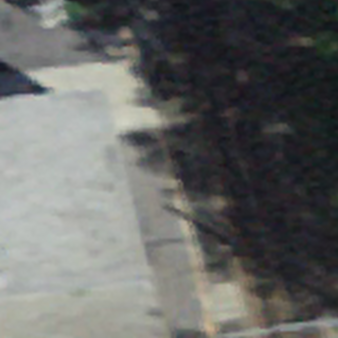
Label: other